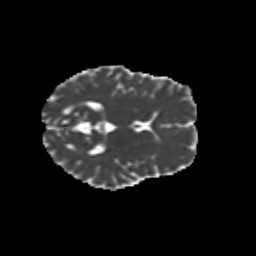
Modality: MD
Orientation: axial
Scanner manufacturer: siemens
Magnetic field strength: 3 T
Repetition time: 9.2 s
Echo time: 0.084 s